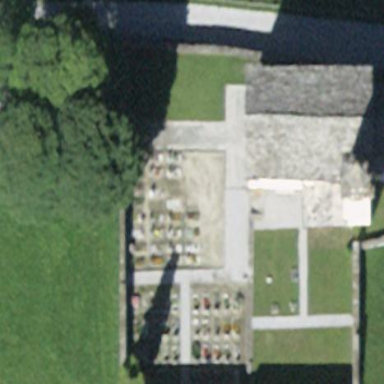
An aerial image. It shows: Cemetery.